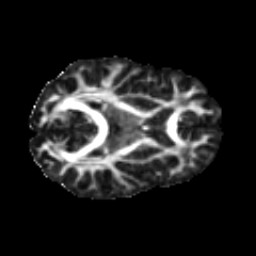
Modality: FA
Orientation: axial
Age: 19
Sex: male
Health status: ill
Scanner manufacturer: ge
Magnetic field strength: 3 T
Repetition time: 6.863 s
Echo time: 0.0808 s